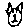
Label: cat